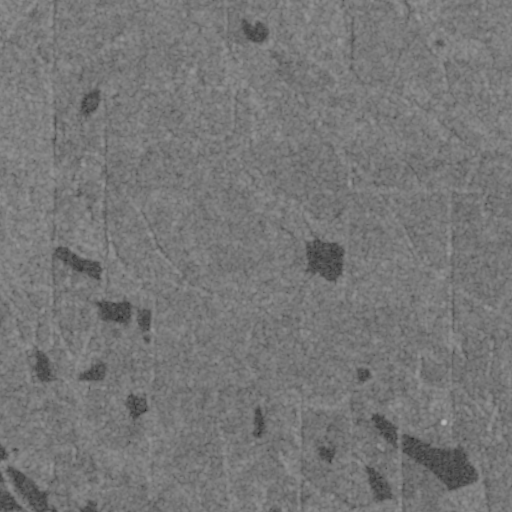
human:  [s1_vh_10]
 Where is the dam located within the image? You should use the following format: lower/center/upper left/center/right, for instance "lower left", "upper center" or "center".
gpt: The dam is located in the lower right of the image.
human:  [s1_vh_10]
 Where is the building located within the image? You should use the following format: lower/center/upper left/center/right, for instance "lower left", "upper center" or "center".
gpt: The building is located in the right of the image.
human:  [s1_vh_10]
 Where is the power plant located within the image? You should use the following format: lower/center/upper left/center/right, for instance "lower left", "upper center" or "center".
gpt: There is no power plant in the image.

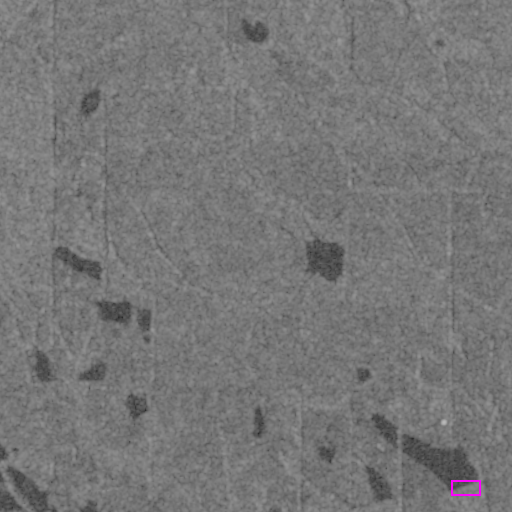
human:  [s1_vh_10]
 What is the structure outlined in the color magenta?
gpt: The structure outlined in magenta is a dam.
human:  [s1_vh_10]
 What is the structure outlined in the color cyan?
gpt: There is no cyan outline.